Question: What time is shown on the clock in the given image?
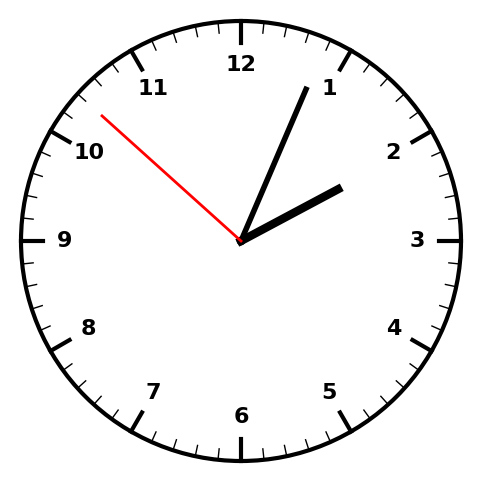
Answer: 02:03:52